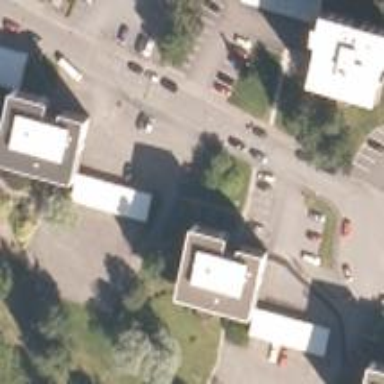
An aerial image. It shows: Asphalt footway.